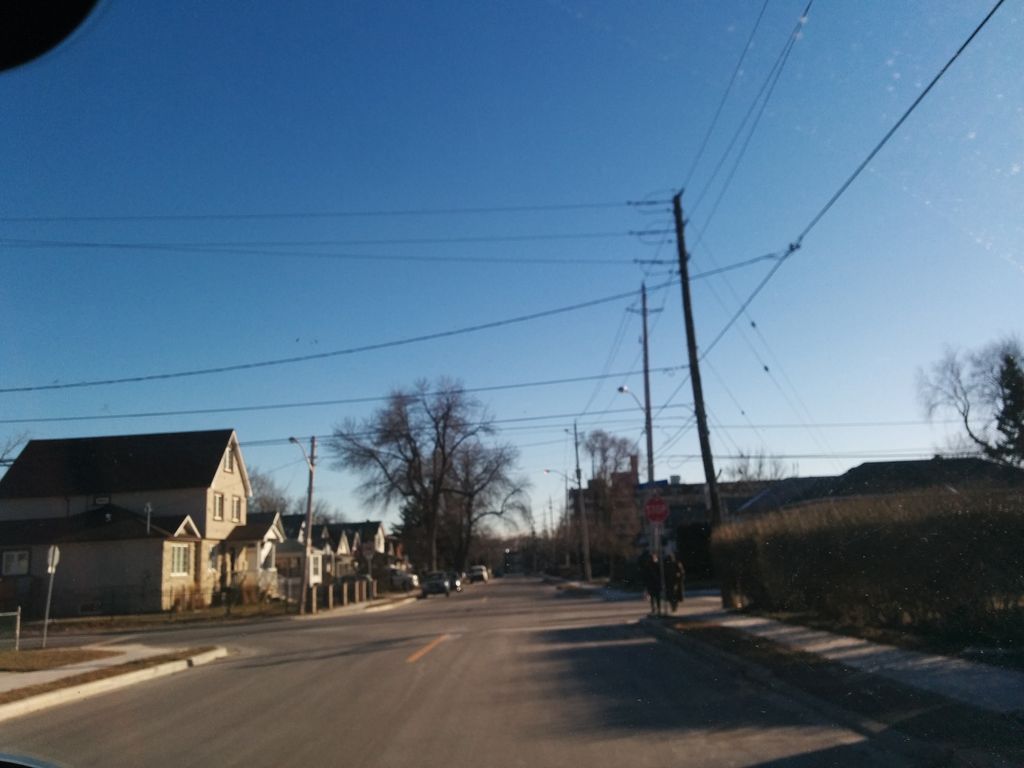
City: toronto